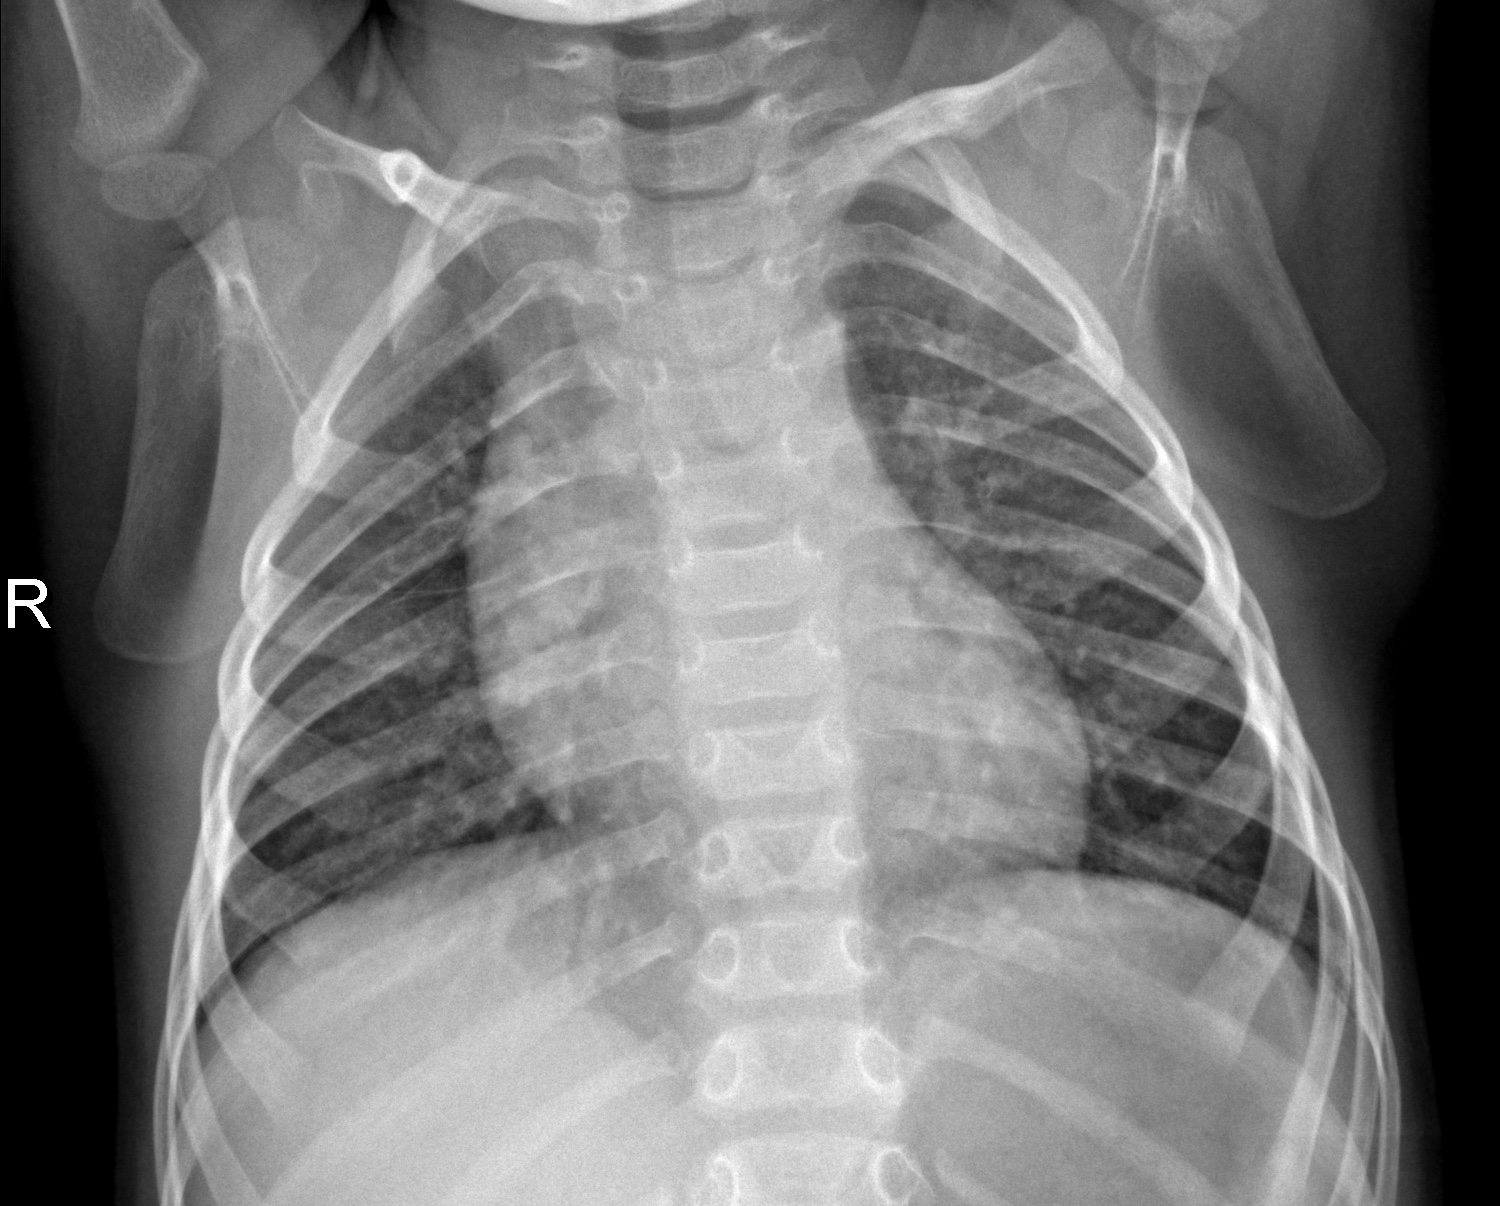
Diagnosis: NORMAL